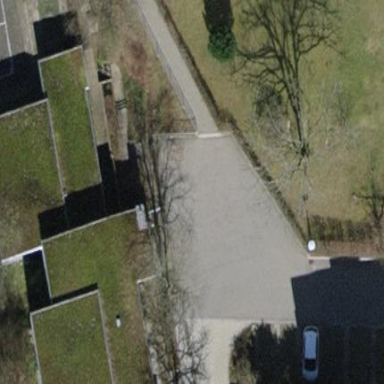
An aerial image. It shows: Kindergarten building.